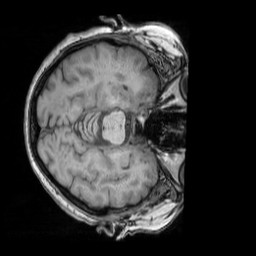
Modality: T1w
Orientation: axial
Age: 74
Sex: female
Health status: ill
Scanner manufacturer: siemens
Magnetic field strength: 3 T
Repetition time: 1.75 s
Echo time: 0.00418 s